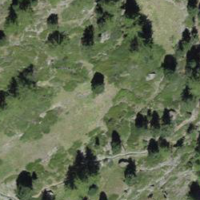
EUNIS habitat code: 26
Species observed at this site:
Primula hirsuta
Chamaenerion angustifolium
Berberis vulgaris